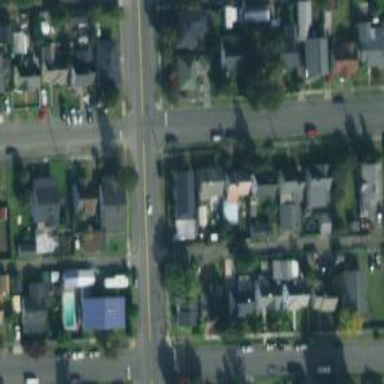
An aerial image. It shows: Alleyway designated as service road.